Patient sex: M
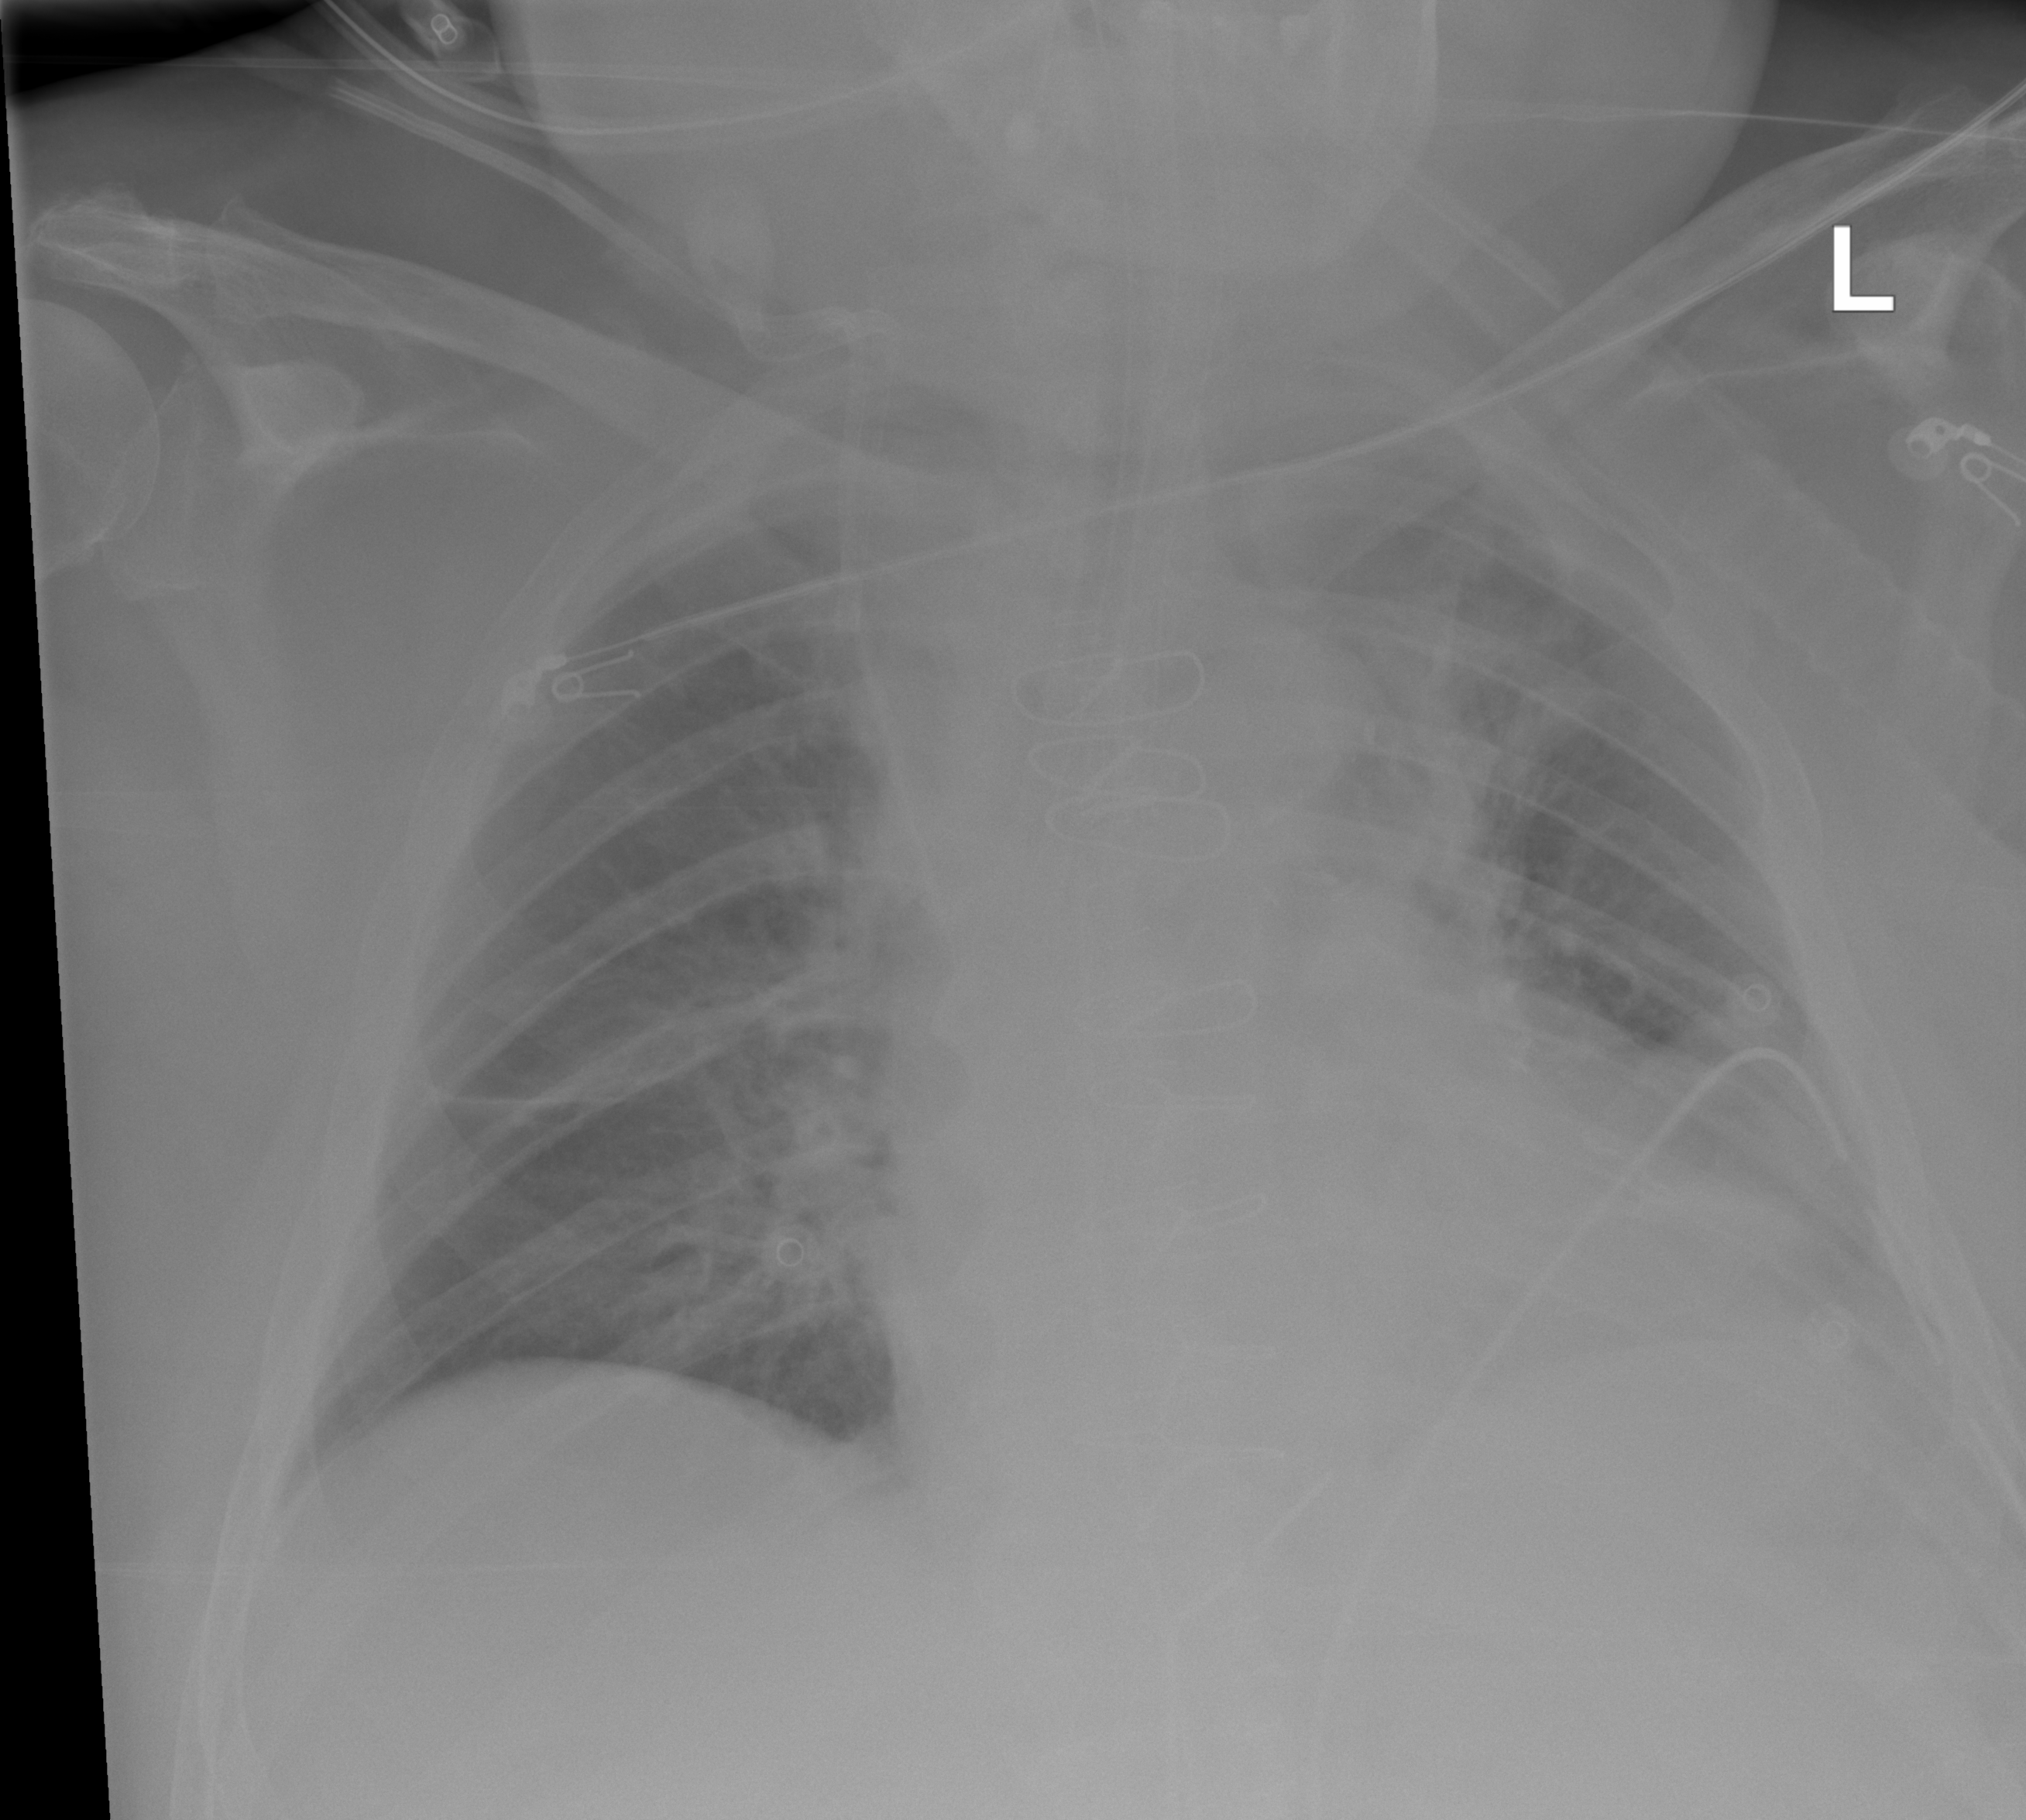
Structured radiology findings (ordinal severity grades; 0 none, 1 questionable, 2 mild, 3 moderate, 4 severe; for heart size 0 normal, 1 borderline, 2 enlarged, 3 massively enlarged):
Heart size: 2
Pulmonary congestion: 2
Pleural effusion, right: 0
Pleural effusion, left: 0
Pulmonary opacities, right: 2
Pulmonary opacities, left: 1
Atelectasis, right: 0
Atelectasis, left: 0